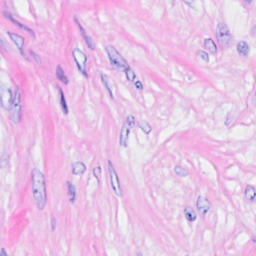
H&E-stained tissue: Breast